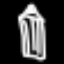
Label: pencil